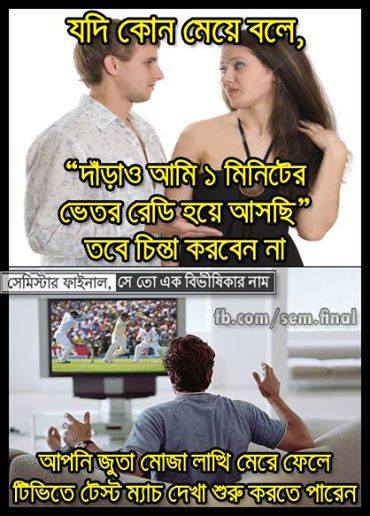
Caption: যদি কোন মেয়ে বলে, দাঁড়াও আমি ১ মিনিটের ভেতর রেডি হয়ে আসছি তবে চিন্তা করবেন না আপনি জুতা মোজা লাত্থি মেরে ফেলে টিভিতে ম্যাচ দেখা শুরু করতে পারেন
Label: hate